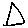
Label: triangle